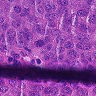
Metastatic tissue present: yes